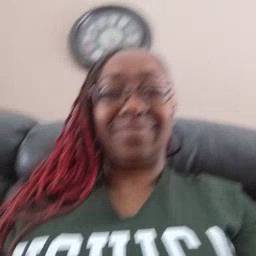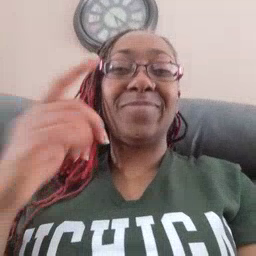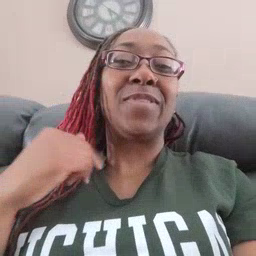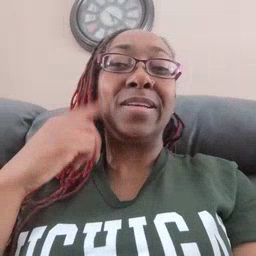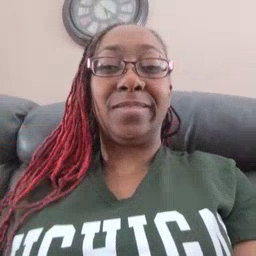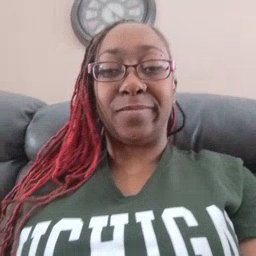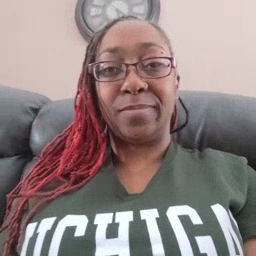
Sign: cry